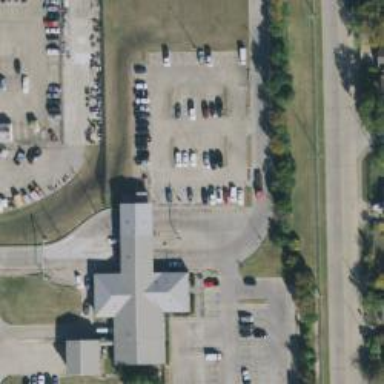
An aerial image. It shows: Public building.